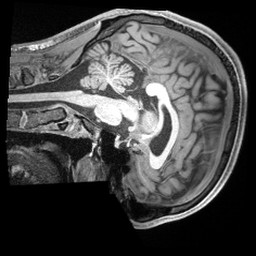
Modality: T1w
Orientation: sagittal
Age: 25
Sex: male
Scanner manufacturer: siemens
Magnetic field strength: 3 T
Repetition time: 2.4 s
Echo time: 0.00226 s